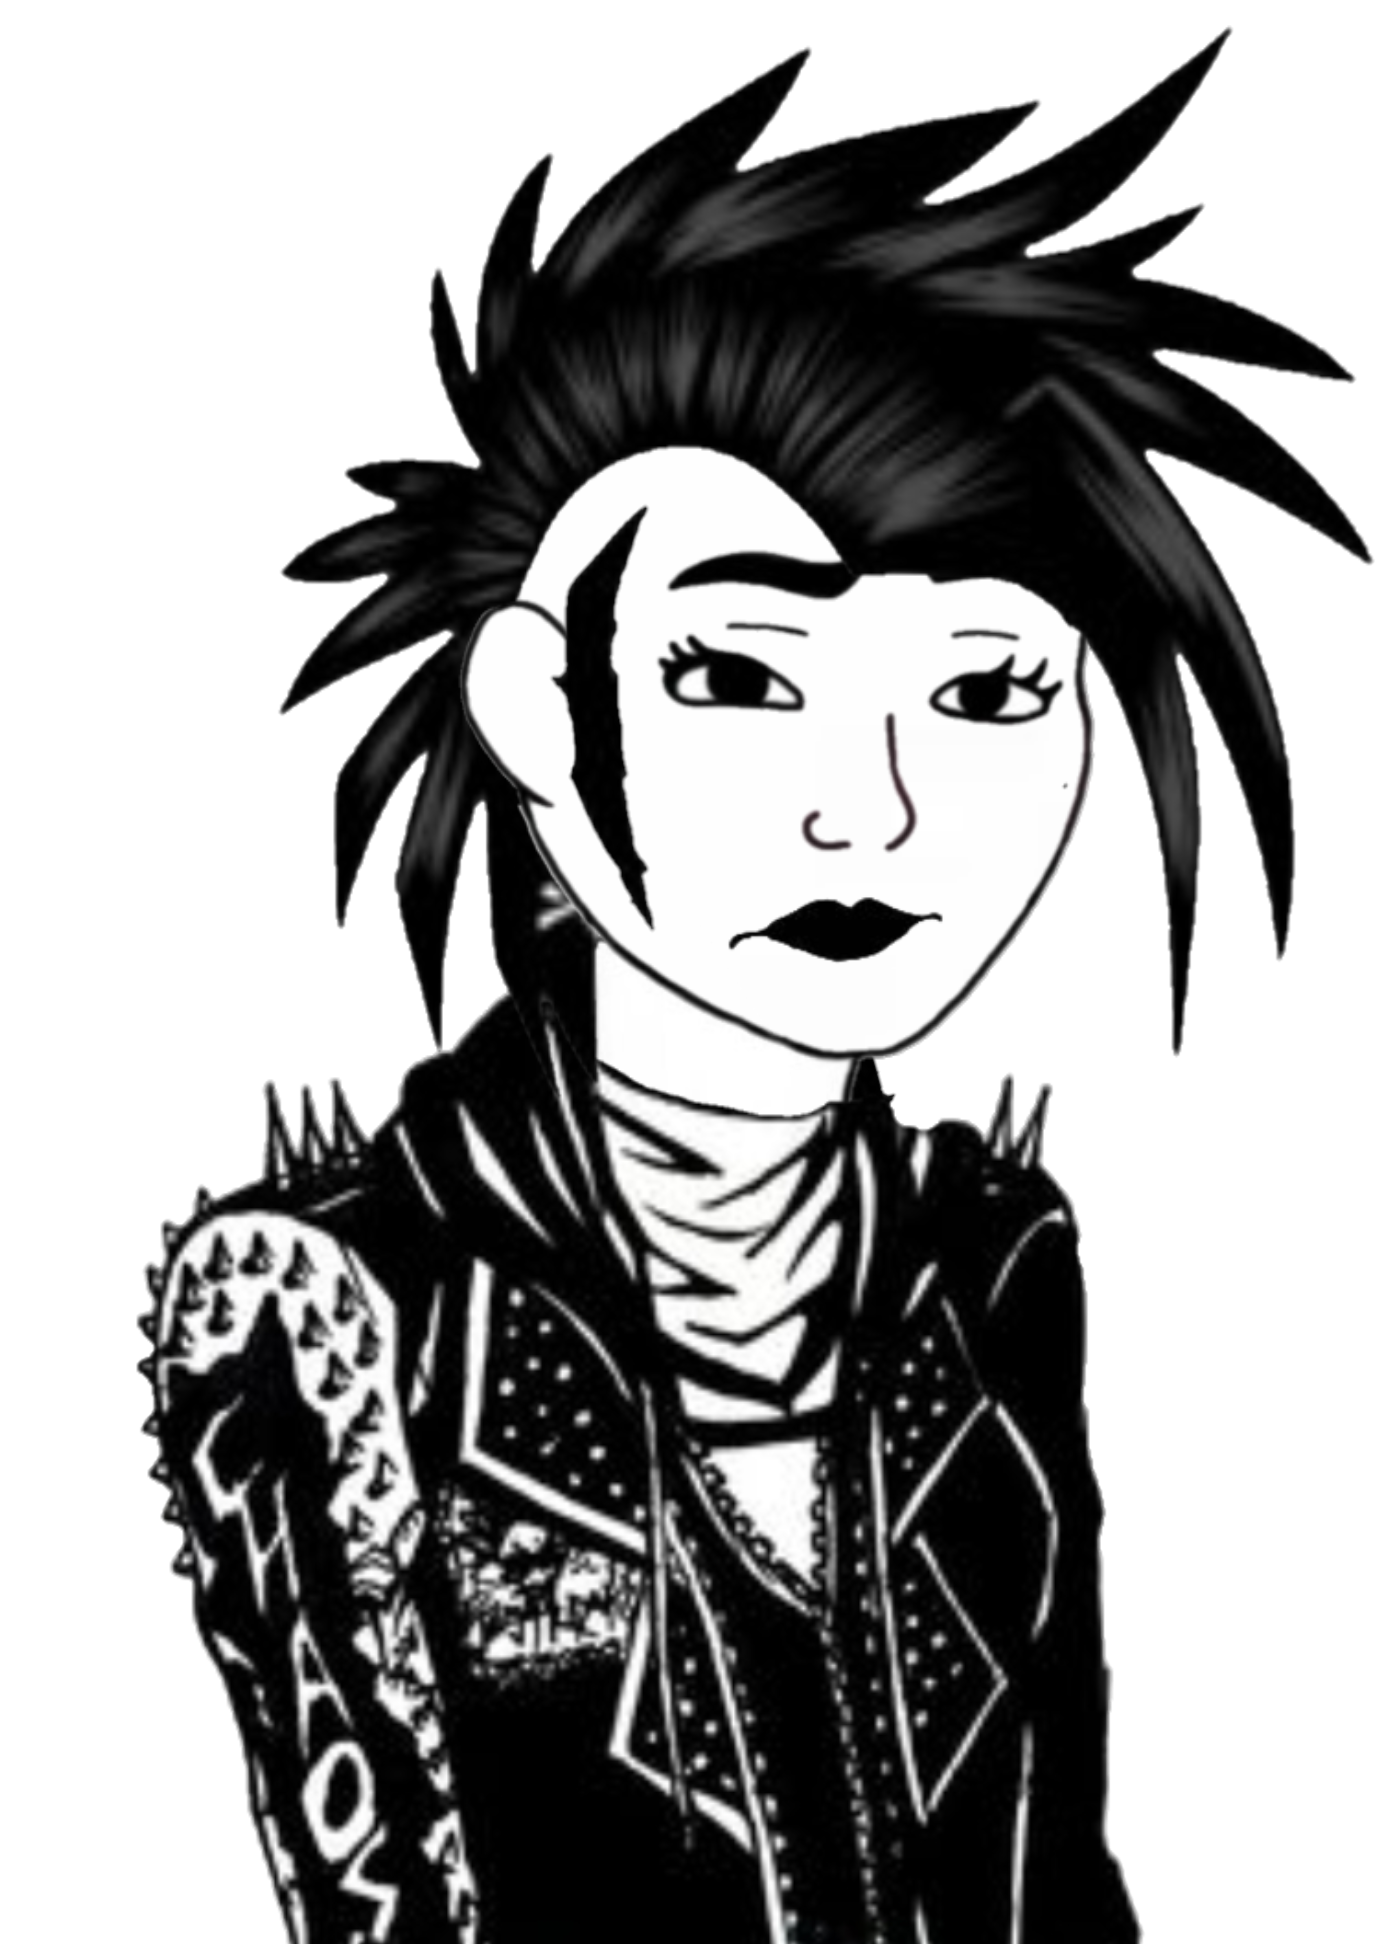
Label: 5_Doomer_Girl